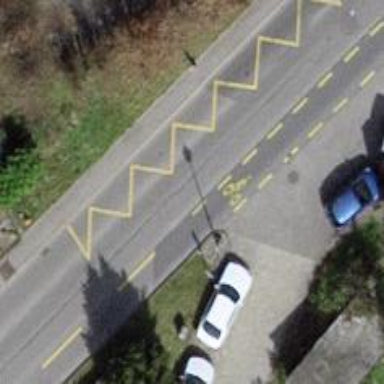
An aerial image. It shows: Bus stop with designated stop position for public transport.